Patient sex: M
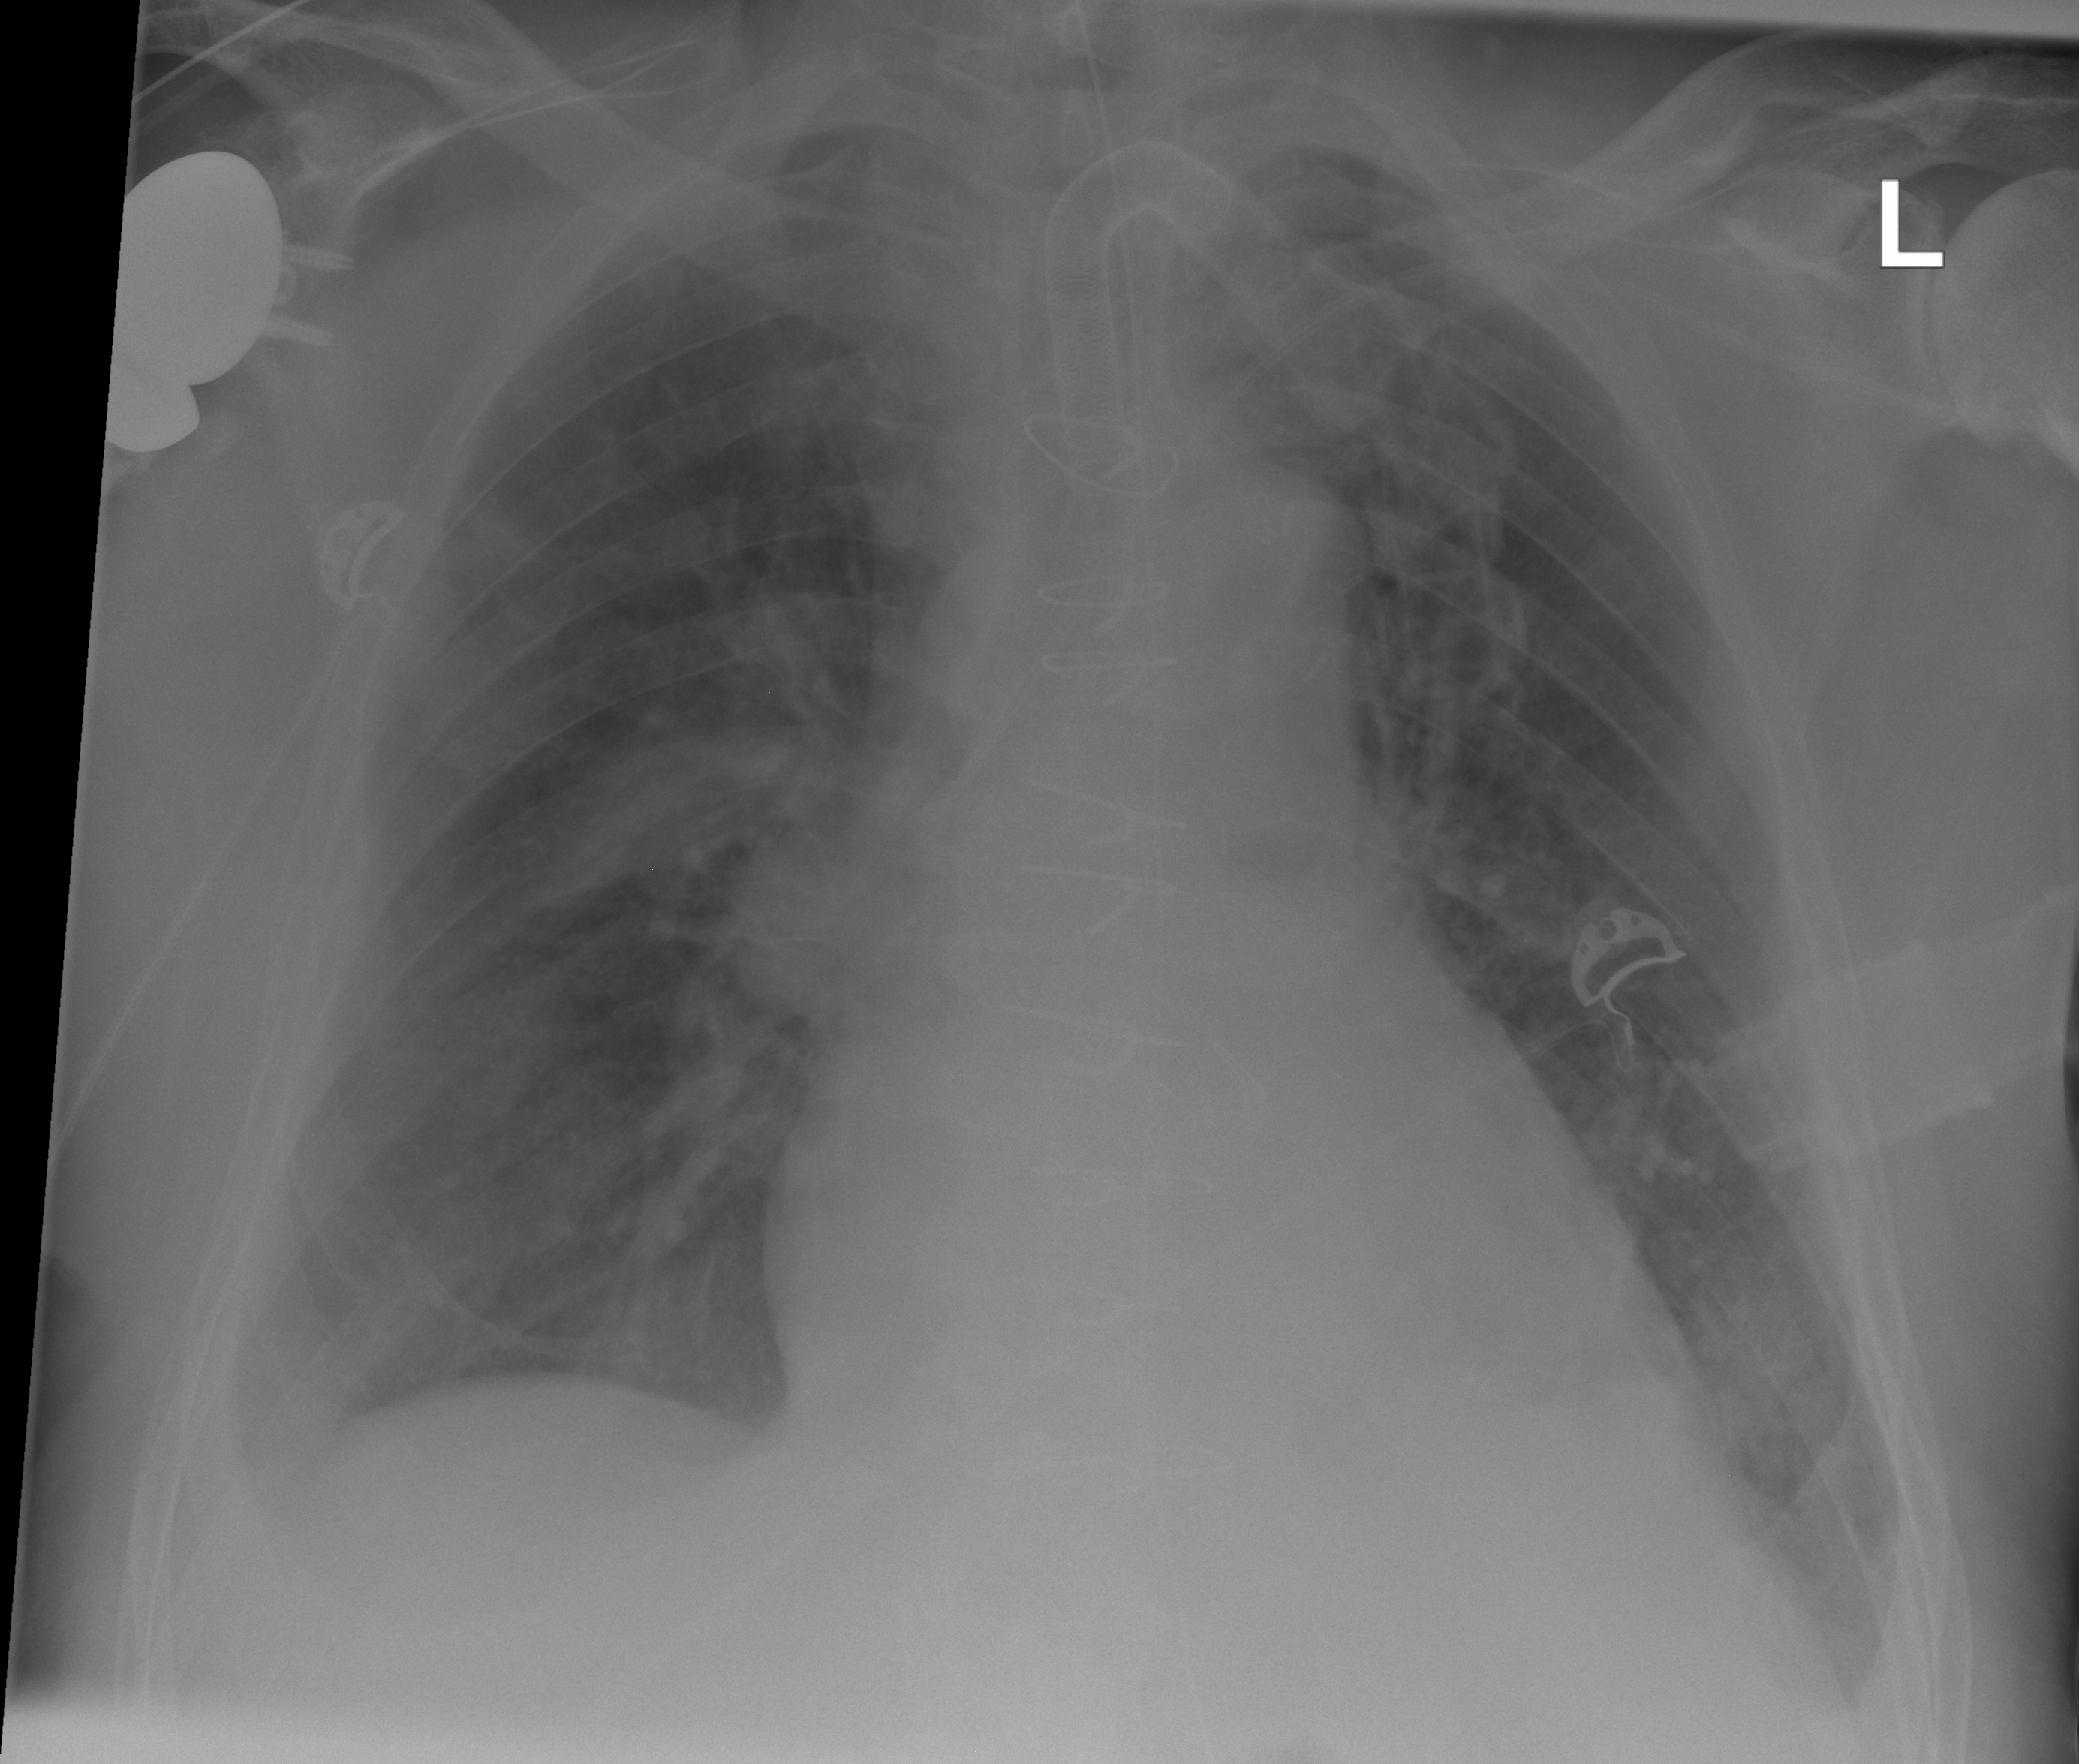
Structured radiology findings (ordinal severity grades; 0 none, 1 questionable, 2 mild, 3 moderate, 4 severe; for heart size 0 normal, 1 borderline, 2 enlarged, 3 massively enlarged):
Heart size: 2
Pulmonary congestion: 2
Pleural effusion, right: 2
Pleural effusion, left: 0
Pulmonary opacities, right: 2
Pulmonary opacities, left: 2
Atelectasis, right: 2
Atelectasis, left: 2